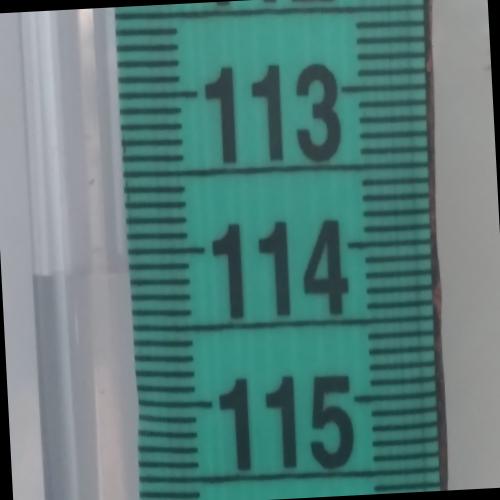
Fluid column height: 114.1 cm